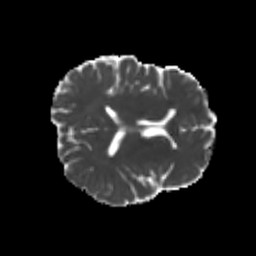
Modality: MD
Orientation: axial
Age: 22
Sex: male
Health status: healthy
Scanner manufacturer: philips
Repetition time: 7.391 s
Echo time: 0.08599 s